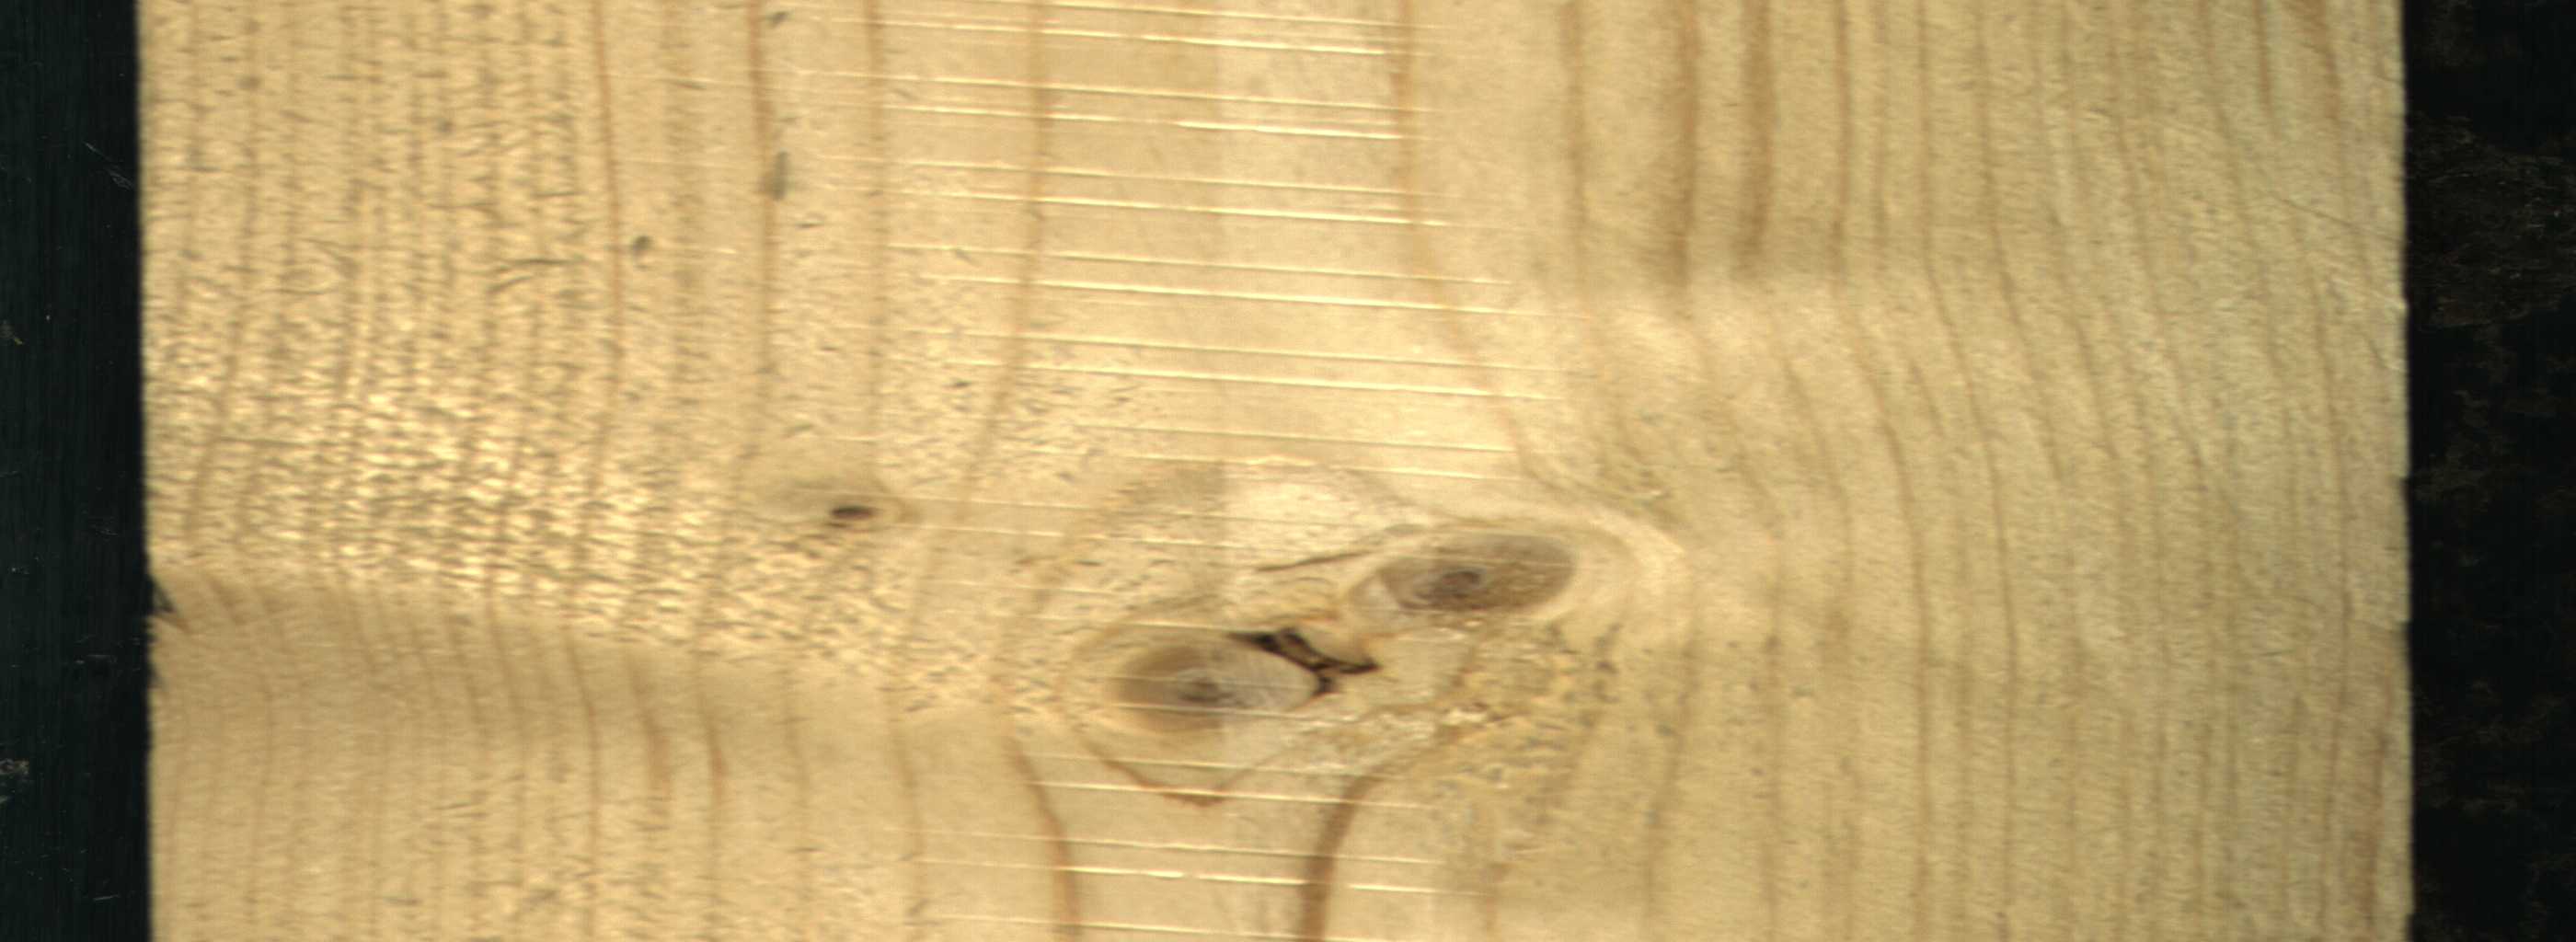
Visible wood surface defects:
Dead_Knot
Live_Knot
Live_Knot
Live_Knot